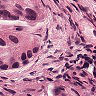
Metastatic tissue present: yes